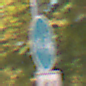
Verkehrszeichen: GetrennterRadUndGehwegRadwegLinks
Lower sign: BesondereFahrzeugeUndTransportgueter8
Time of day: MorningAfternoon
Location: Outdoor (Nature)
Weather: Clear
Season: Summer
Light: Natural